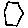
Label: hexagon